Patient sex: M
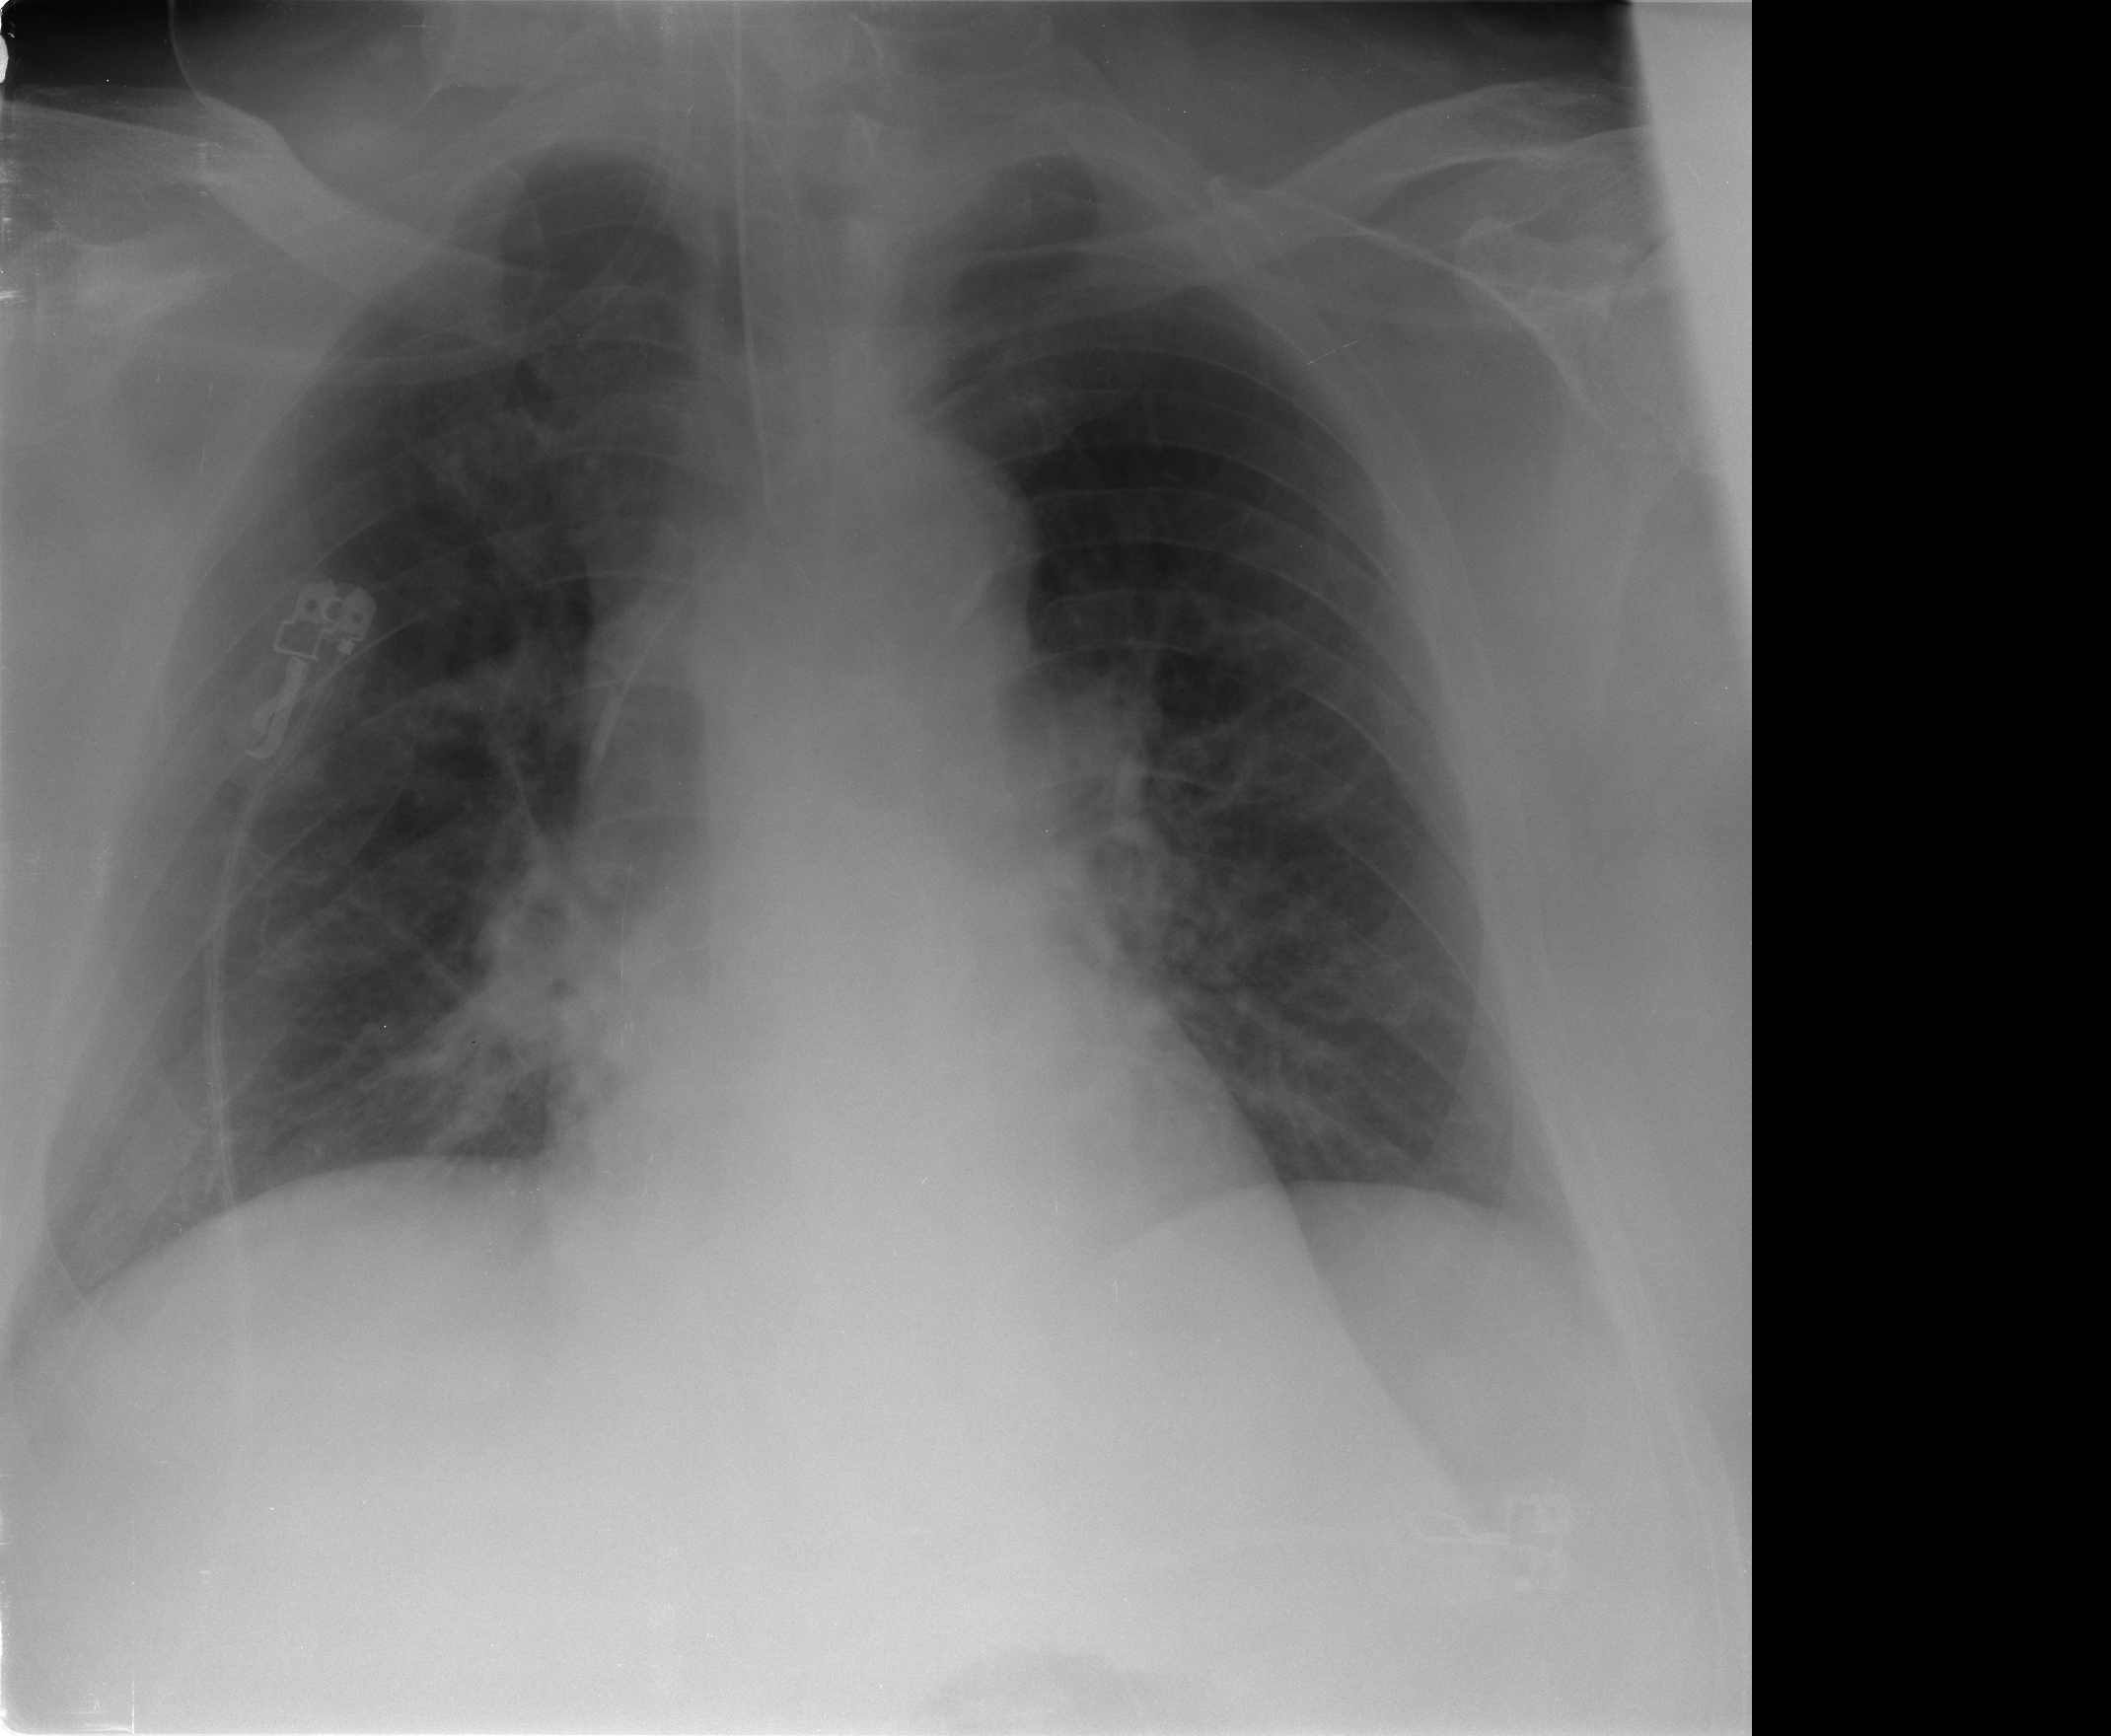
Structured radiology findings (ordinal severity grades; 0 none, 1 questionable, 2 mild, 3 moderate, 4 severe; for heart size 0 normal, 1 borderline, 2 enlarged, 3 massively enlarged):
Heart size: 0
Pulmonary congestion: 2
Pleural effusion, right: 0
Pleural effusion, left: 0
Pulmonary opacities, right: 0
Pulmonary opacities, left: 0
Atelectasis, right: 1
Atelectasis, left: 1